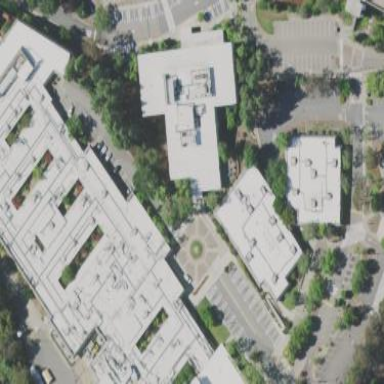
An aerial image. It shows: Hospital building.